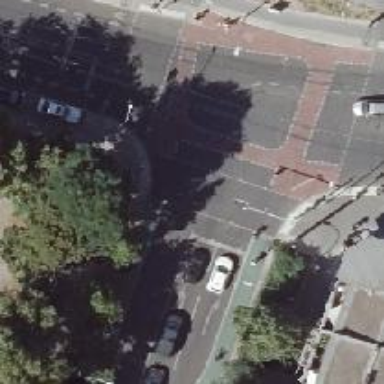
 and exclusive cycle lanes on both sides as well."